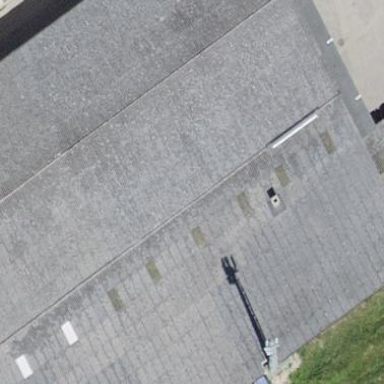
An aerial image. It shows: Warehouse.